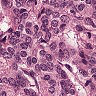
Metastatic tissue present: yes